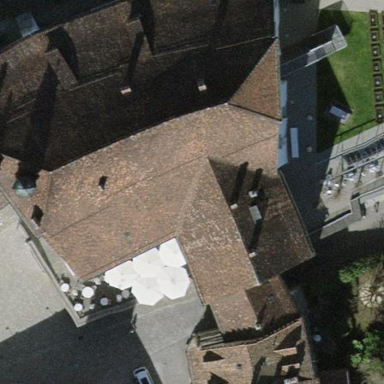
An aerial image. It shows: Historic building.